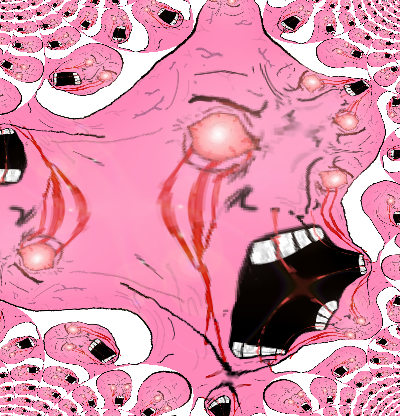
Label: 5_Rage